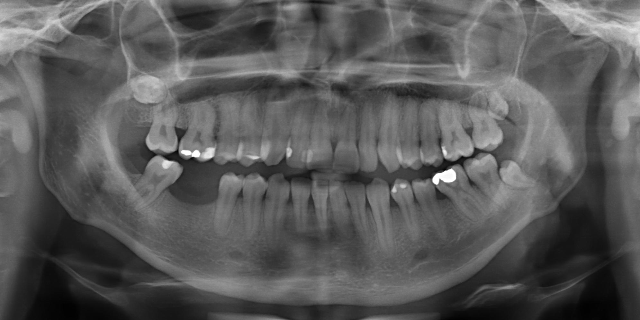
adult